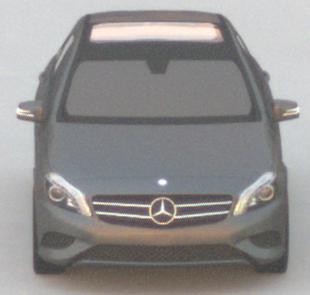
Make: Mercedes-Benz
Model: A 180
Detailed model: A-Class (176)
Model produced from: 2012/09
Model produced until: 2015/07
Doors: 5
Color: gray
Road condition: dry road
Daytime: sunrise or sunset
Contrast: medium contrast